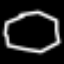
Label: octagon